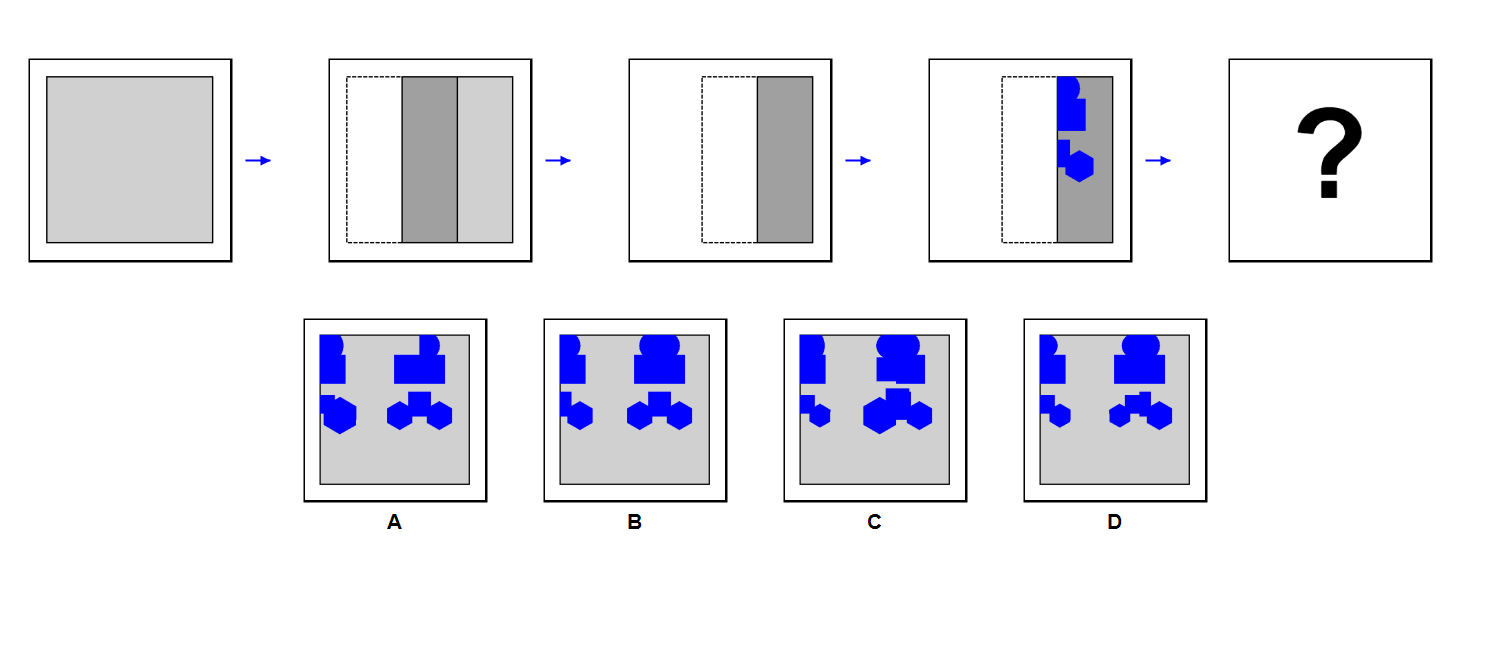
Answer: B